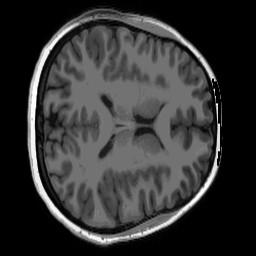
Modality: T1w
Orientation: axial
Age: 20
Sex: female